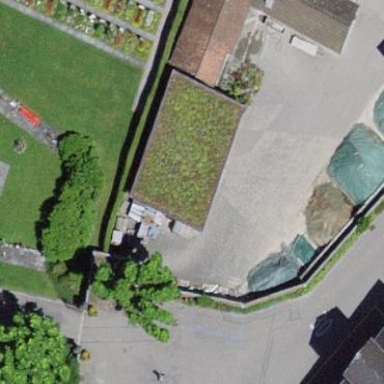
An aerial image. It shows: Shed.